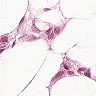
Metastatic tissue present: yes